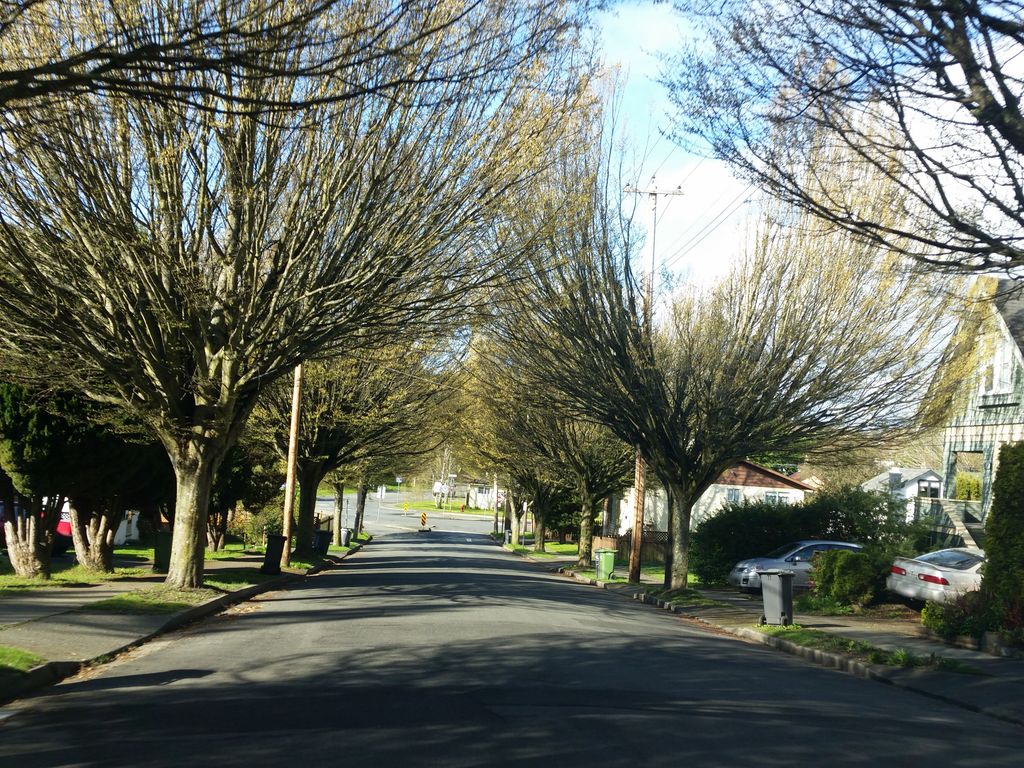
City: victoria